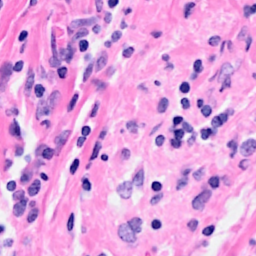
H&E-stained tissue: Breast